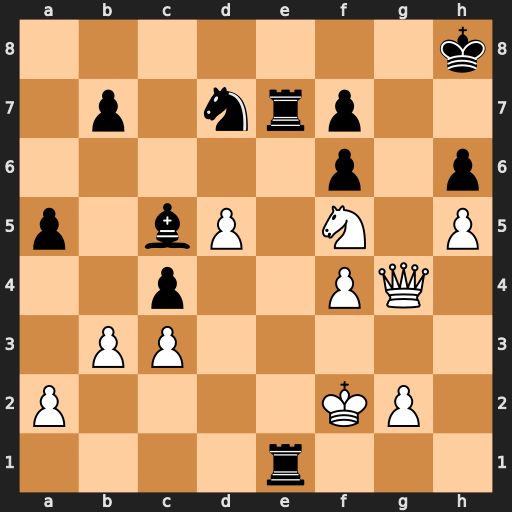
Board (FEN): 7k/1p1nrp2/5p1p/p1bP1N1P/2p2PQ1/1PP5/P4KP1/4r3
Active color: w
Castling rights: -
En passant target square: -
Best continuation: Kg3 R7e3+ Kh2 Bf8 Nxe3